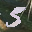
Label: 5